RGB frame:
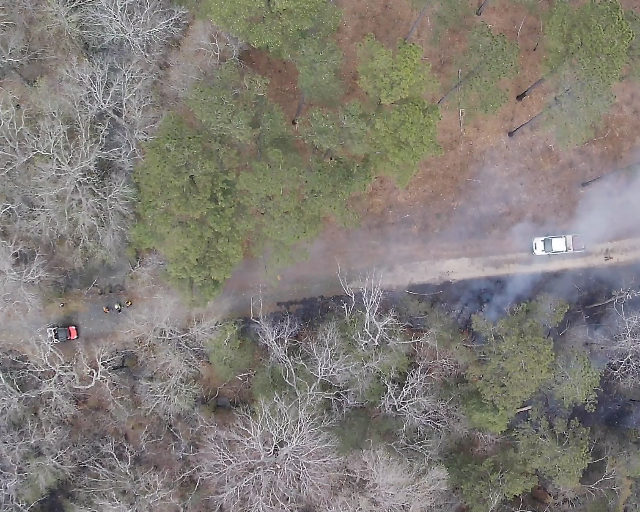
Thermal frame:
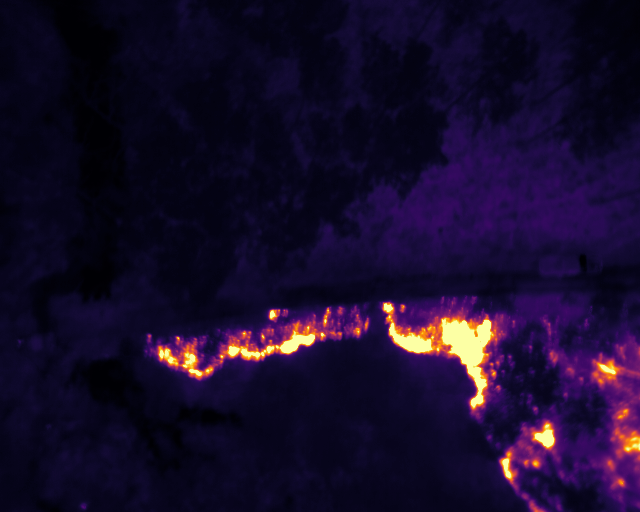
Captured: 2026-02-26 03:07:53
Pixels at or above 80 °C: 9095 (fraction of frame: 0.02776)